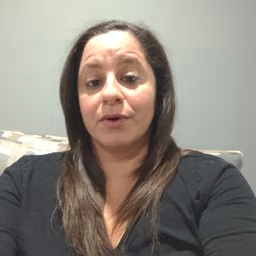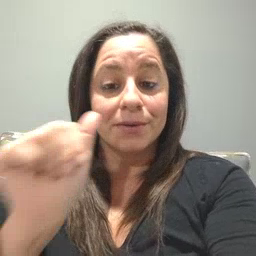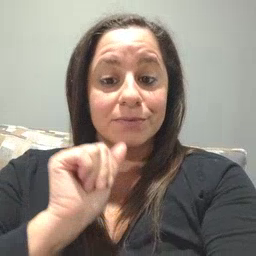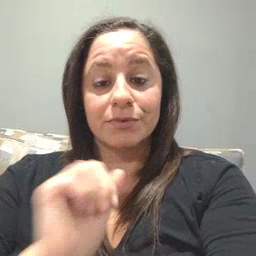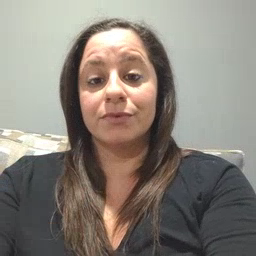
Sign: aunt